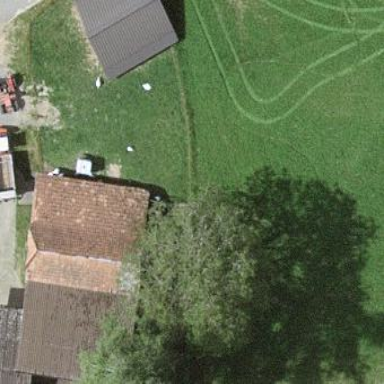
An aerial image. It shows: Rural barn.